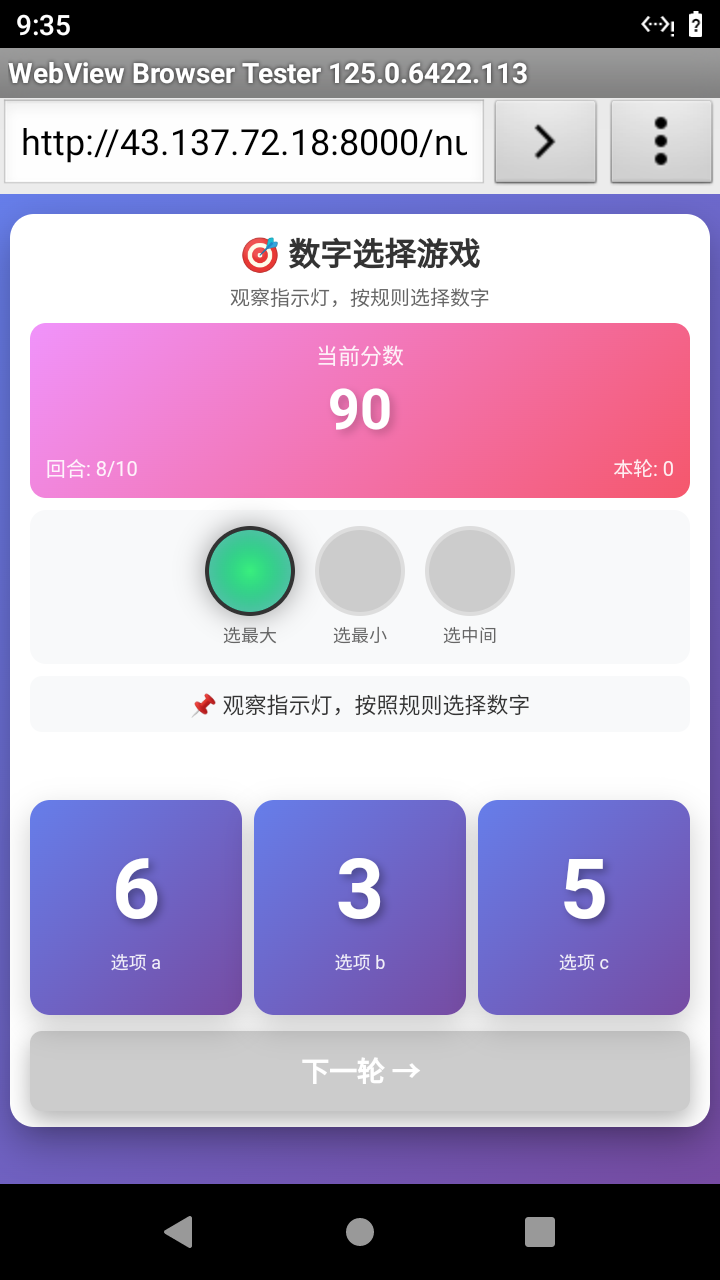

Select the correct number based on the traffic light color.
Answer: 0